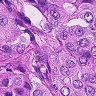
Metastatic tissue present: yes